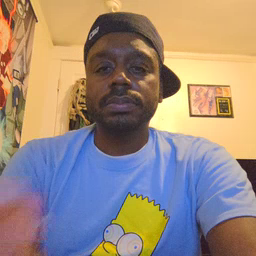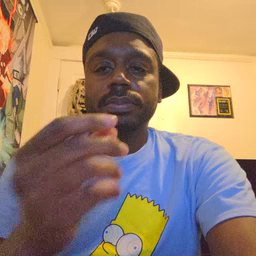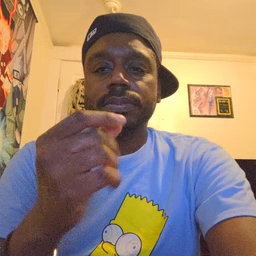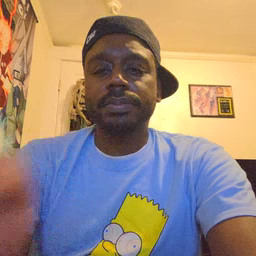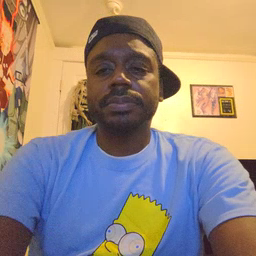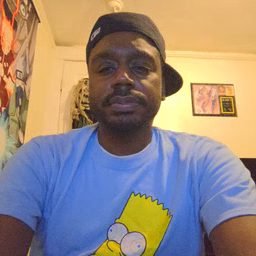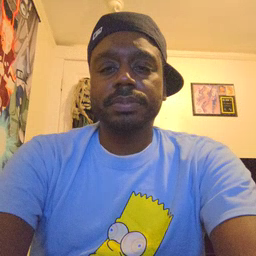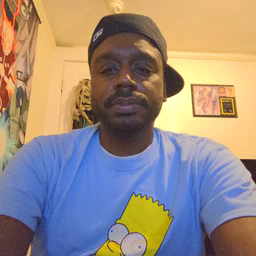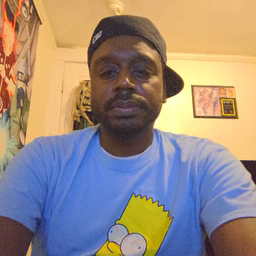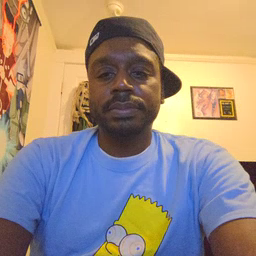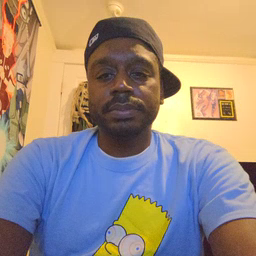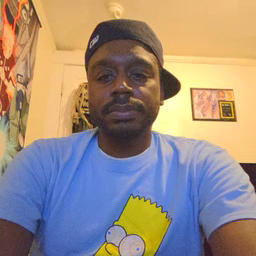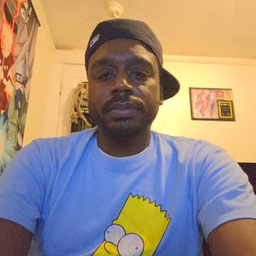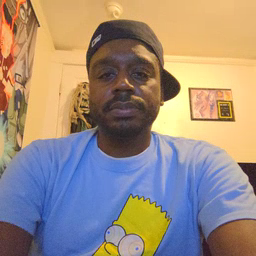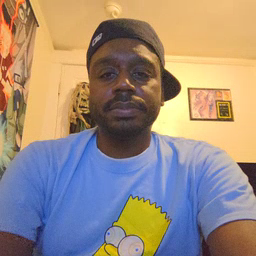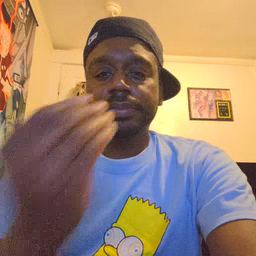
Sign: snack